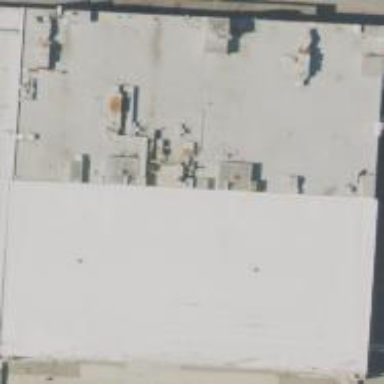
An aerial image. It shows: Hangar building.